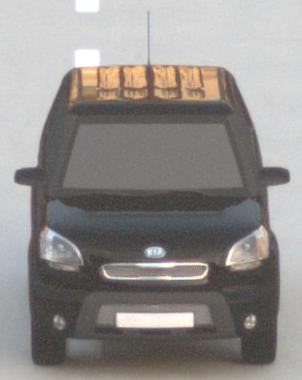
Make: KIA
Model: Soul 1.6
Detailed model: Soul (AM)
Model produced from: 2009/02
Model produced until: 2009/11
Doors: 5
Color: black
Road condition: dry road
Daytime: sunrise or sunset
Contrast: low contrast